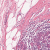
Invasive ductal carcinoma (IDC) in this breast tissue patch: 1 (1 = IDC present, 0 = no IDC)